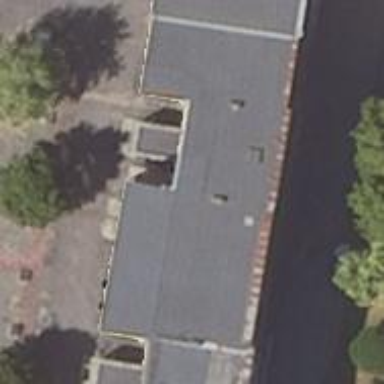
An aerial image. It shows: School building.